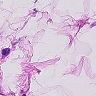
Metastatic tissue present: no